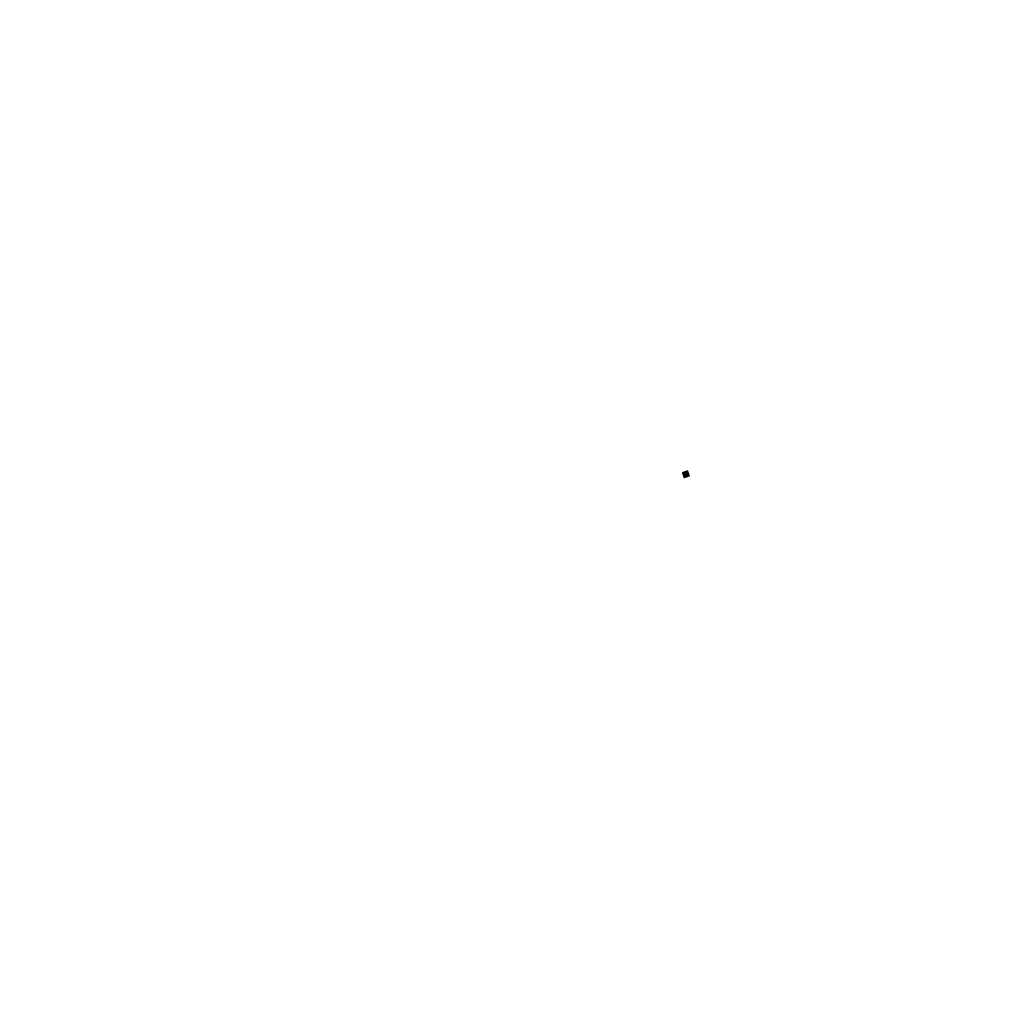
Tags: overhead vector_map, agriculture, recreation, individual_rise, density_1, Building, 1.0 km²